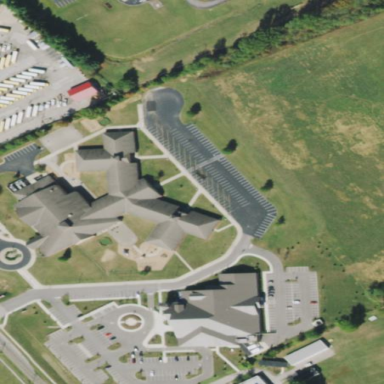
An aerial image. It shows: School.